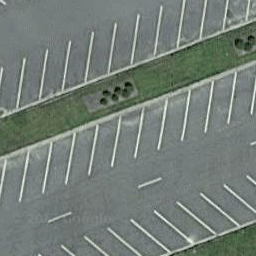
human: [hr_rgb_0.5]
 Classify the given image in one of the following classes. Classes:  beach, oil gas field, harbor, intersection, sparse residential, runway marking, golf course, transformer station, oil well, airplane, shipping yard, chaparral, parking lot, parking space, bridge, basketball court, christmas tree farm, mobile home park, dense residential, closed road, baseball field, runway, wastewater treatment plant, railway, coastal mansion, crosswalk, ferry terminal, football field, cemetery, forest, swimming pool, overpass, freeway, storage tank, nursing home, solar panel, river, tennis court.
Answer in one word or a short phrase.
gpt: parking space